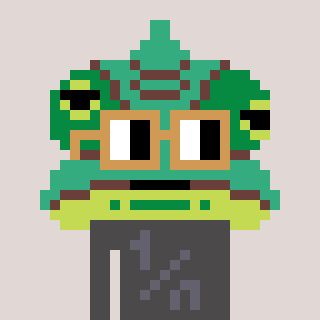
a pixel art character with square brown glasses, a chameleon-shaped head and a grayscale-colored body on a warm background